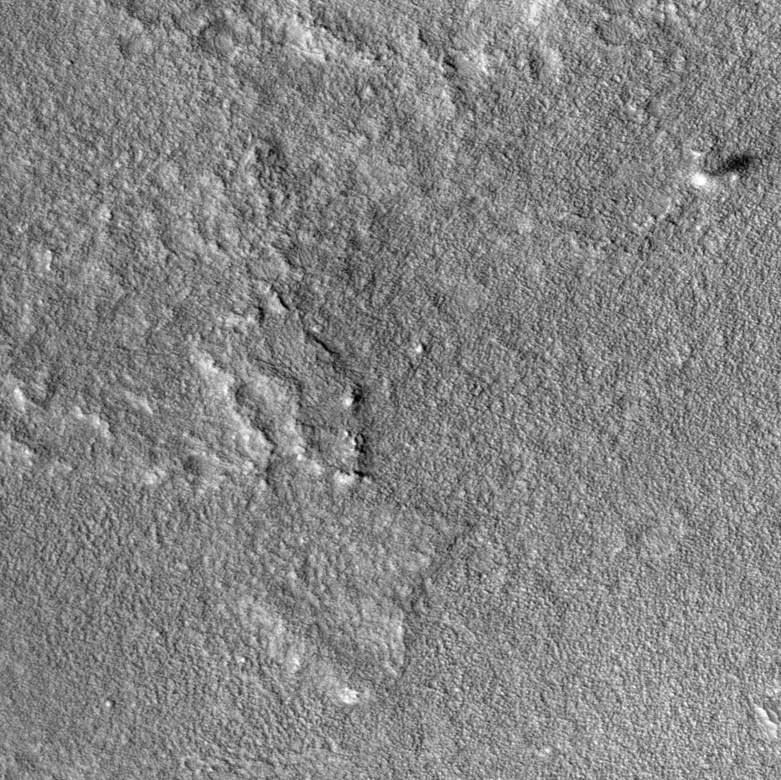
Label: dustdevil